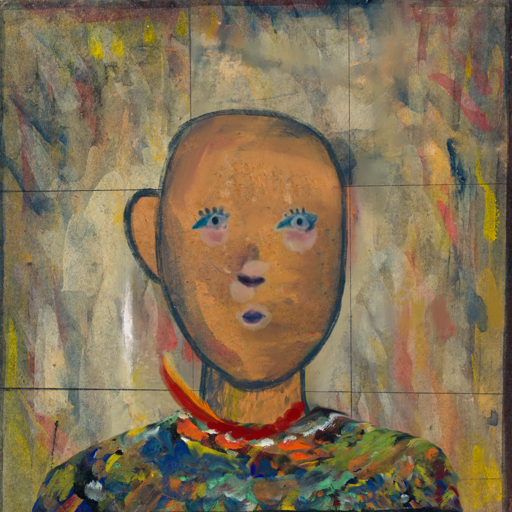
Background: GypsyMother, Head And Neck Front: In_The_Sun, Face Front: Hill_Girl, Bust: An_Impression, Hair Front: Blank, Head Accessory: Blank, Second Necklace: Blank, Necklace: Pipe, Baby: Blank